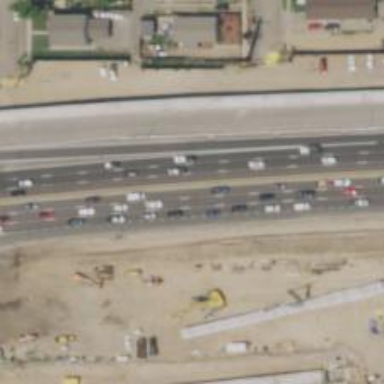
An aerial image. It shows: Motorway link.